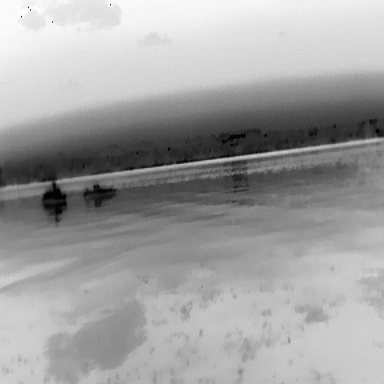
There is a warship in the infrared image.